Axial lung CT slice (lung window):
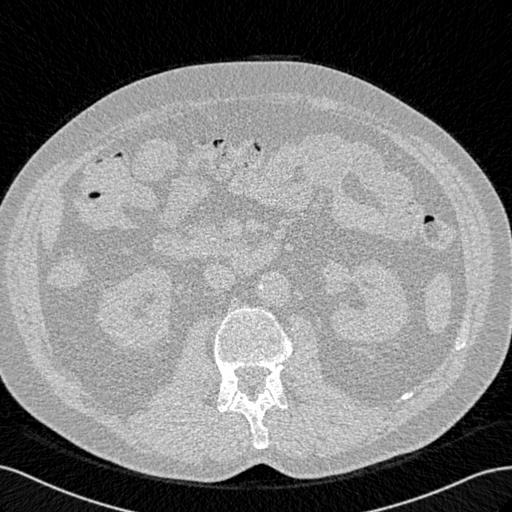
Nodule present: no